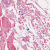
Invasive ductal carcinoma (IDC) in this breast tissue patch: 0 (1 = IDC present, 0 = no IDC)